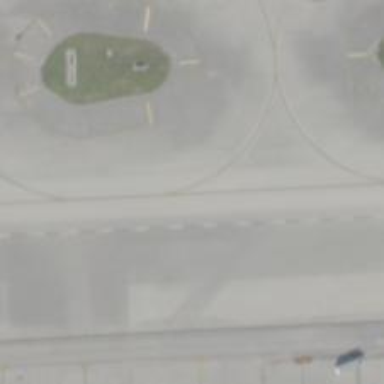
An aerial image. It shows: View of taxiway at the airport.